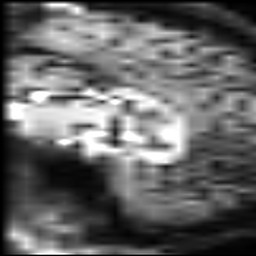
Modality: inplaneT2
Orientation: sagittal